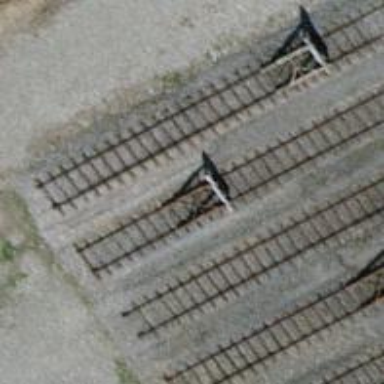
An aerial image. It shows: Railway buffer stop.